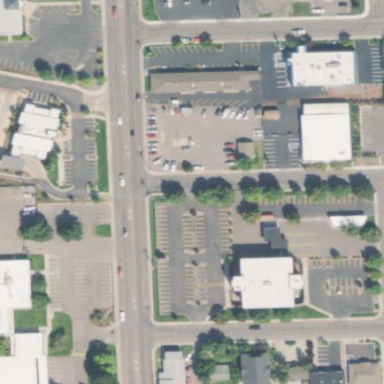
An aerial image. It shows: Retail area.